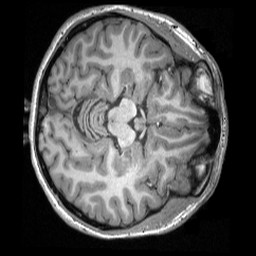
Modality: T1w
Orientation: axial
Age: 23
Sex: female
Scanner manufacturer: siemens
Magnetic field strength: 3 T
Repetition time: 2.3 s
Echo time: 0.00308 s